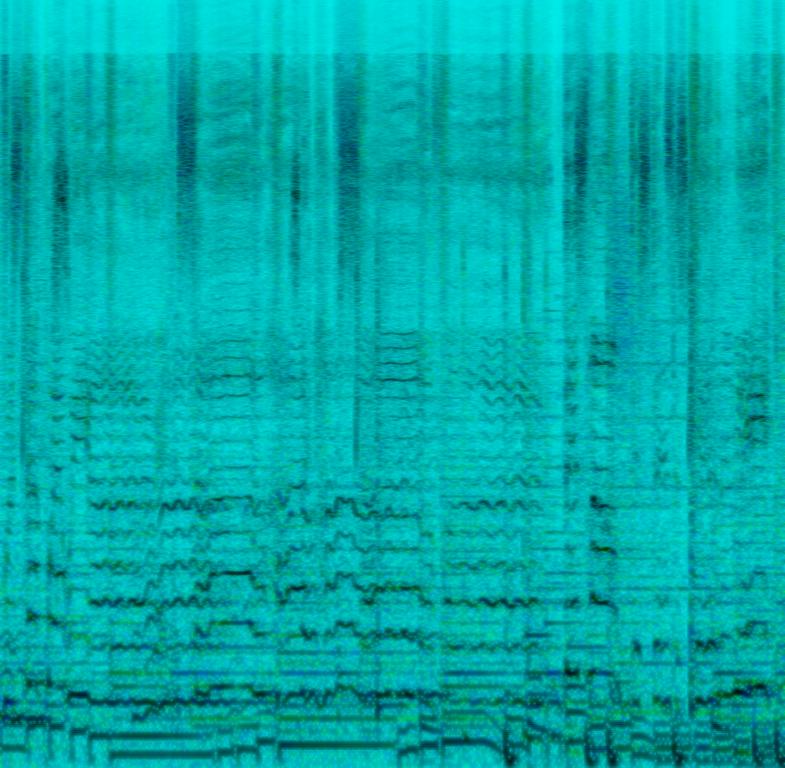
This is a live performance of an R&B music piece. There is a female vocalist singing melodically in the lead. Three female supporting vocals can be heard singing in the back. The melody is being played by the piano while the bass guitar plays a groovy bass line. The rhythm is provided by an acoustic drum beat. The atmosphere is sentimental. This piece can be used in the soundtrack of a romance movie involving a couple in a long distance relationship.